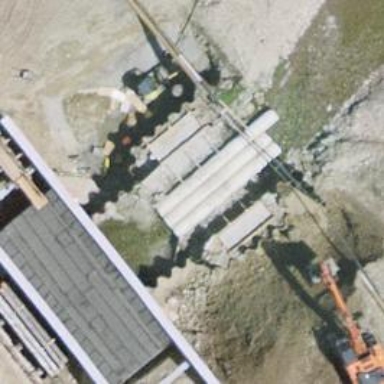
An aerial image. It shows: Railway bridge with electrified tracks and single contact line.